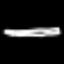
Label: pencil